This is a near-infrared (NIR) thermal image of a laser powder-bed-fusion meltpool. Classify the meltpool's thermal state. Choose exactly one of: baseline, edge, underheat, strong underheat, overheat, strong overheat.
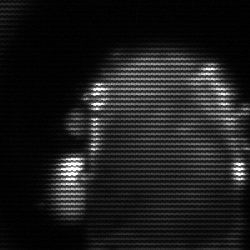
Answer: baseline